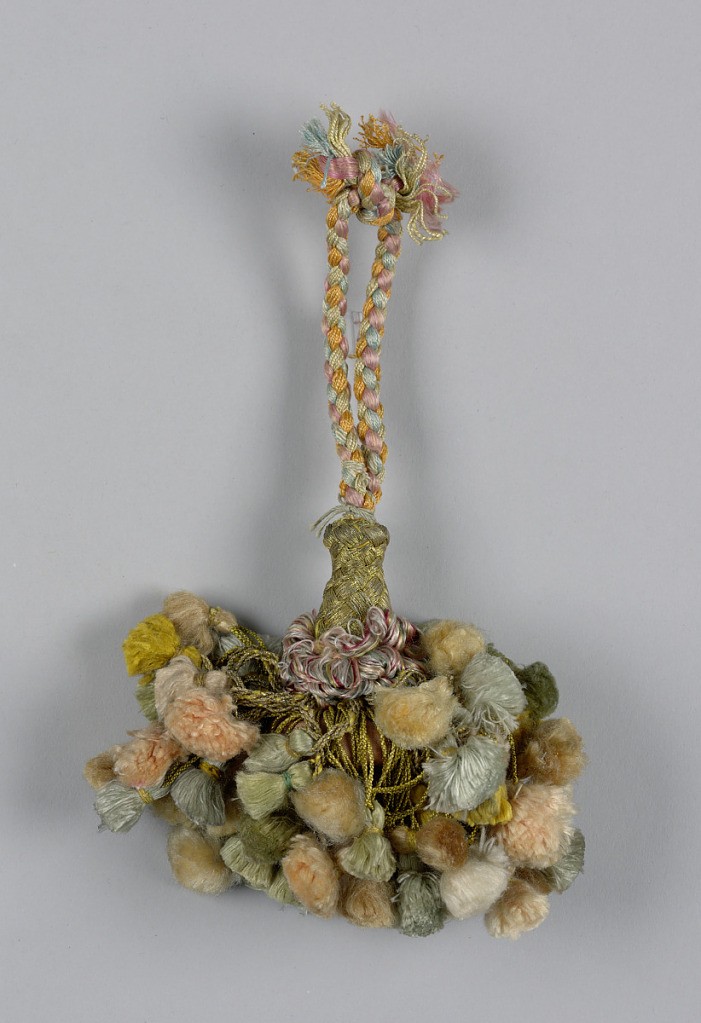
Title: Tassel
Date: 18th century
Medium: silk, metal threads, wooden core
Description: Skirt of gilt threads, twisted and looped and each supporting a small tassel. Collar of looped and colored silks. Head is vase-shaped and wrapped with gilt threads. Cord of braided pink, blue, yellow, and gold threads.